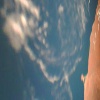
Label: water